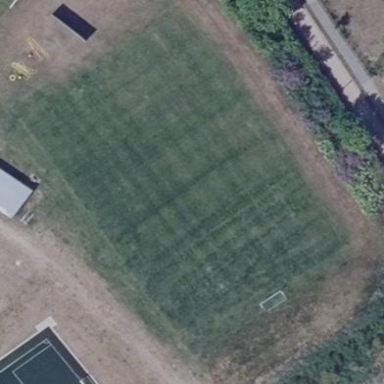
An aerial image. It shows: Soccer pitch for leisure land activities.